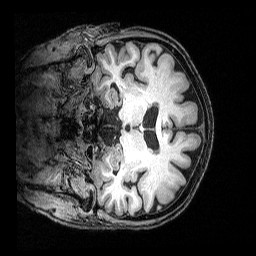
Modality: T1w
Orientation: coronal
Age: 68
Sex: female
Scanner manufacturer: siemens
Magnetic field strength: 3 T
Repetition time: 2.5 s
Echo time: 0.00369 s